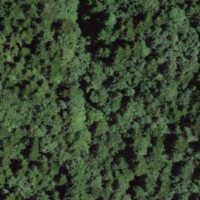
EUNIS habitat code: 43
Species observed at this site:
Daphne laureola